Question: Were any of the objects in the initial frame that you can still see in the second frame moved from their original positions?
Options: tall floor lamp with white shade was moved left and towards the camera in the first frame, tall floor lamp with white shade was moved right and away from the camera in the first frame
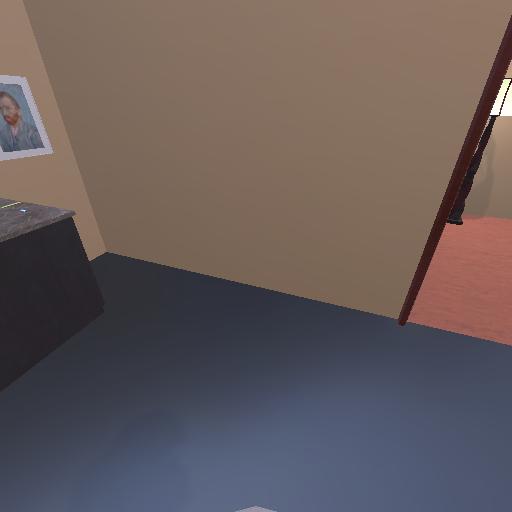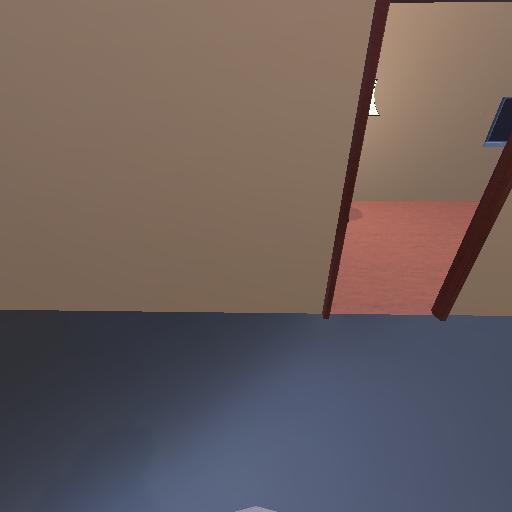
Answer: tall floor lamp with white shade was moved left and towards the camera in the first frame